Interaction volume radius: 5 \u00c5
Interaction volume height: 10 \u00c5
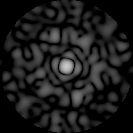
Disorder parameter: 0.8407